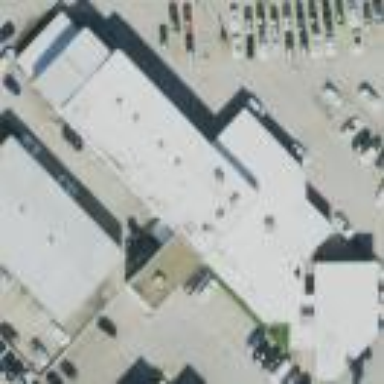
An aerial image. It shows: Building housing car shop.